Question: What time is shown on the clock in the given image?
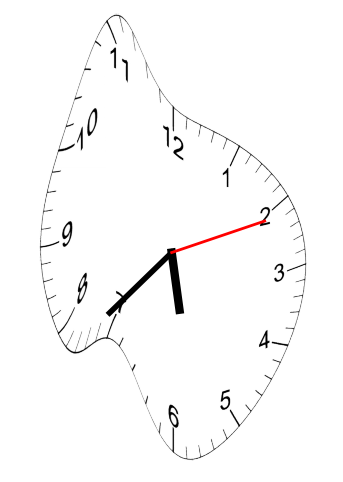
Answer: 05:37:11